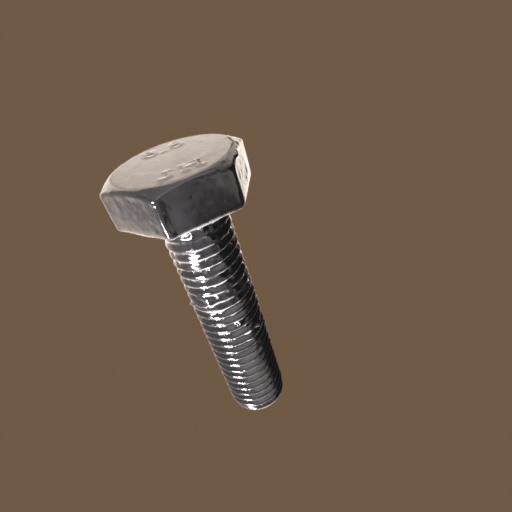
Label: bolt